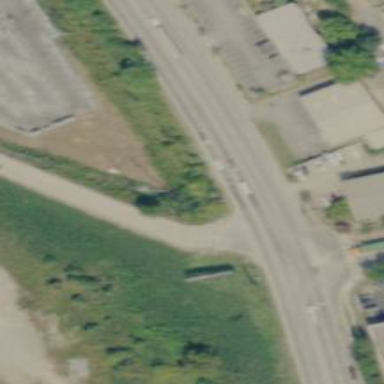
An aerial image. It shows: Abandoned railway crossing secondary asphalt road.